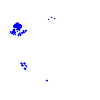
Particle: electron